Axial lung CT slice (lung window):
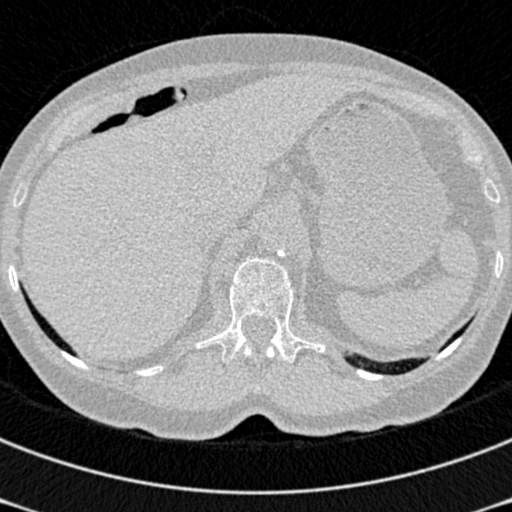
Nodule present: no